Question: How to change the background color of PopupMenuItem in flutter?
Right now I just change the color of the child of PopupMenuItem, and the result is this:

Here is the code:
'''
PopupMenuButton<int>(
onSelected: (value) {
// TODO: Implement onSelect
},
offset: Offset(50, 50),
itemBuilder: (context) => [
PopupMenuItem(
value: 1,
child: Container(
height: double.infinity,
width: double.infinity,
color: Colors.greenAccent, // i use this to change the bgColor color right now
child: Row(
mainAxisAlignment: MainAxisAlignment.end,
children: <Widget>[
Icon(Icons.check),
SizedBox(width: 10.0),
Text("Konfirmasi Update"),
SizedBox(width: 10.0),
],
),
),
),
'''
What I want is to change the background color of the "Konfirmasi Update" option, as you can see on the picture above the color is leaving white area outside the option.
How to fully change the PopupMenuItem background color, without leaving the white area on the outside of the PopupMenuItem?
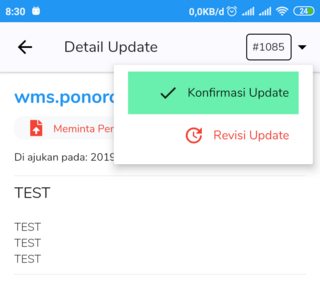
Answer: There is no way using 'PopupMenuButton' and 'PopupMenuItem' widget out of the box, because if you check the source code, there are hardcode values for vertical and horizontal padding.
I modified the code of the 'popup_menu.dart' file, specifically these values:
'''
const double _kMenuVerticalPadding = 0.0;//8.0;
const double _kMenuHorizontalPadding = 0.0;//16.0;
'''
If you want to make it work, download this file to your project: <URL>
import that file in your project and add an alias :
'''
import 'your_project/my_popup_menu.dart' as mypopup;
'''
:
'''
@override
Widget build(BuildContext context) {
return Scaffold(
body: Center(
child: mypopup.PopupMenuButton<int>(
elevation: 20,
onSelected: (value) {
// TODO: Implement onSelect
},
offset: Offset(50, 50),
itemBuilder: (context) => [
mypopup.PopupMenuItem(
value: 1,
child: Container(
height: double.infinity,
width: double.infinity,
color: Colors
.greenAccent, // i use this to change the bgColor color right now
child: Row(
mainAxisAlignment: MainAxisAlignment.end,
children: <Widget>[
Icon(Icons.check),
SizedBox(width: 10.0),
Text("Konfirmasi Update"),
SizedBox(width: 10.0),
],
),
),
),
mypopup.PopupMenuItem(
value: 1,
child: Container(
height: double.infinity,
width: double.infinity,
child: Row(
mainAxisAlignment: MainAxisAlignment.end,
children: <Widget>[
Icon(Icons.check),
SizedBox(width: 10.0),
Text("Revisi Update"),
SizedBox(width: 10.0),
],
),
),
),
],
),
),
);
}
'''
<URL>